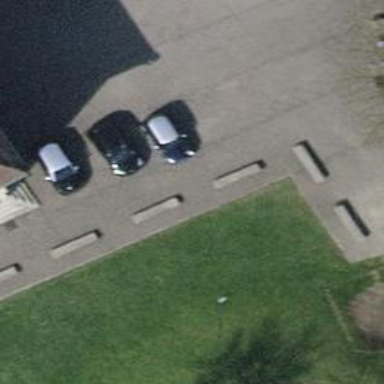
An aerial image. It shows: Concrete bench.